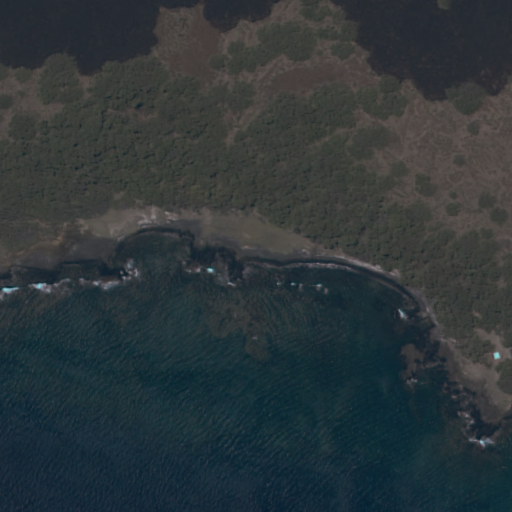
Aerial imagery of beach in Hawaii named Wai‘ahukini Beach containing only unknown